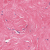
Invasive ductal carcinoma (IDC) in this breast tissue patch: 0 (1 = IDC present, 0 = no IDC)